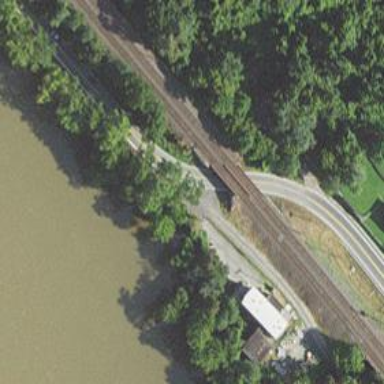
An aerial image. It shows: Bridge over railway siding.